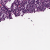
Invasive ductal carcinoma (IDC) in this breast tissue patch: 1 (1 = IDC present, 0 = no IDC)